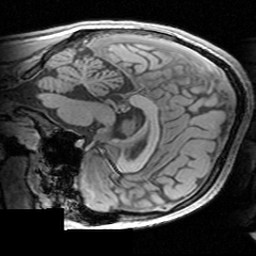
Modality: T1w
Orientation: sagittal
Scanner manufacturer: siemens
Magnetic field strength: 3 T
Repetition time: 1.63 s
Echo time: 0.00311 s